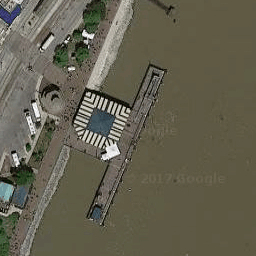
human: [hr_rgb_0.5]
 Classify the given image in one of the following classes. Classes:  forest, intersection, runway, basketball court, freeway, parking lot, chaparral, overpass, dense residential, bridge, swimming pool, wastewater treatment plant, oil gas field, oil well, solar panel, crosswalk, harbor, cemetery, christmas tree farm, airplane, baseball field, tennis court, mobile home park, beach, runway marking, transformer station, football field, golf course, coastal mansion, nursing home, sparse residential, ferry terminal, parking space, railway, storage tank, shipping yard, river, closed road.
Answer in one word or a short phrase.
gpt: ferry terminal